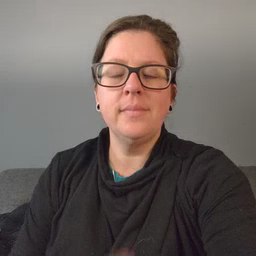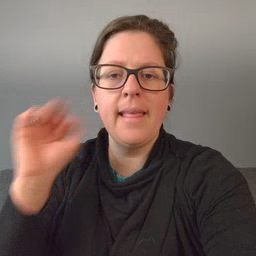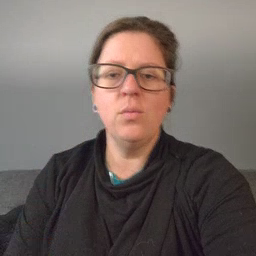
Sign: loud